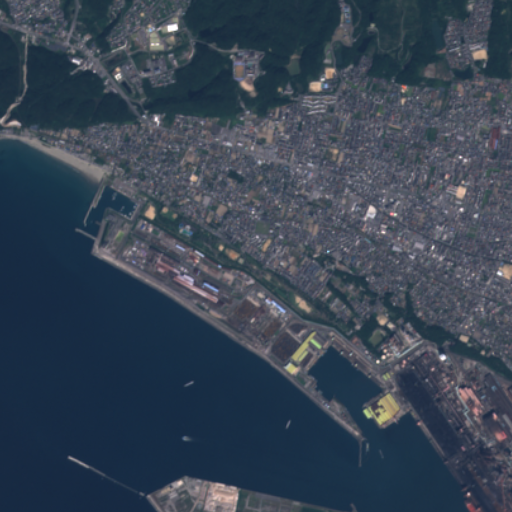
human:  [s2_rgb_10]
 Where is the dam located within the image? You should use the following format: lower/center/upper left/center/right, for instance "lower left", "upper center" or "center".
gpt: The dam is located in the upper right of the image.
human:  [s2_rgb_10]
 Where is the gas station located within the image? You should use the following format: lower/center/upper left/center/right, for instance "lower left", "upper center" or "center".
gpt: The gas station is located in the center right of the image.
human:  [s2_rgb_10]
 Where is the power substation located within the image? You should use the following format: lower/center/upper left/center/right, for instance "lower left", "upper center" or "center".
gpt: The power substation is located in the upper left of the image.
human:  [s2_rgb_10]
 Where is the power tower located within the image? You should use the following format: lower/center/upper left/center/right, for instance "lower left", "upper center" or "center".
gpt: The power tower is located in the upper left of the image.
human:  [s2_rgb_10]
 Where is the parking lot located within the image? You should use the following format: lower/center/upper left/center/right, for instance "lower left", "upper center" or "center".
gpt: There is no parking lot in the image.